Interaction volume radius: 10 \u00c5
Interaction volume height: 10 \u00c5
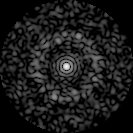
Disorder parameter: 0.8237